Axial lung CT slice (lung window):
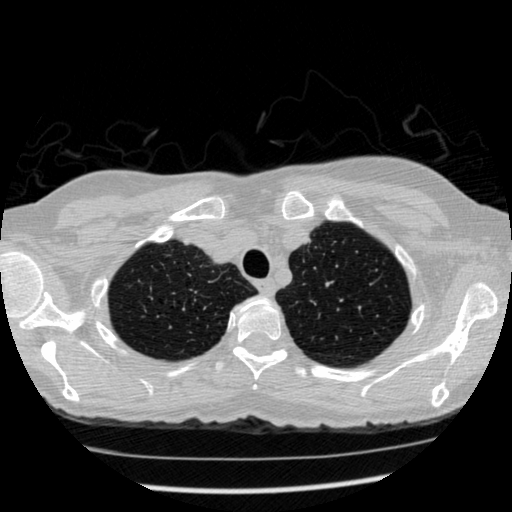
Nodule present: no